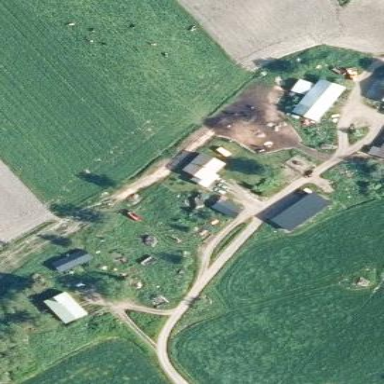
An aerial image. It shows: Farmyard area.